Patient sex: M
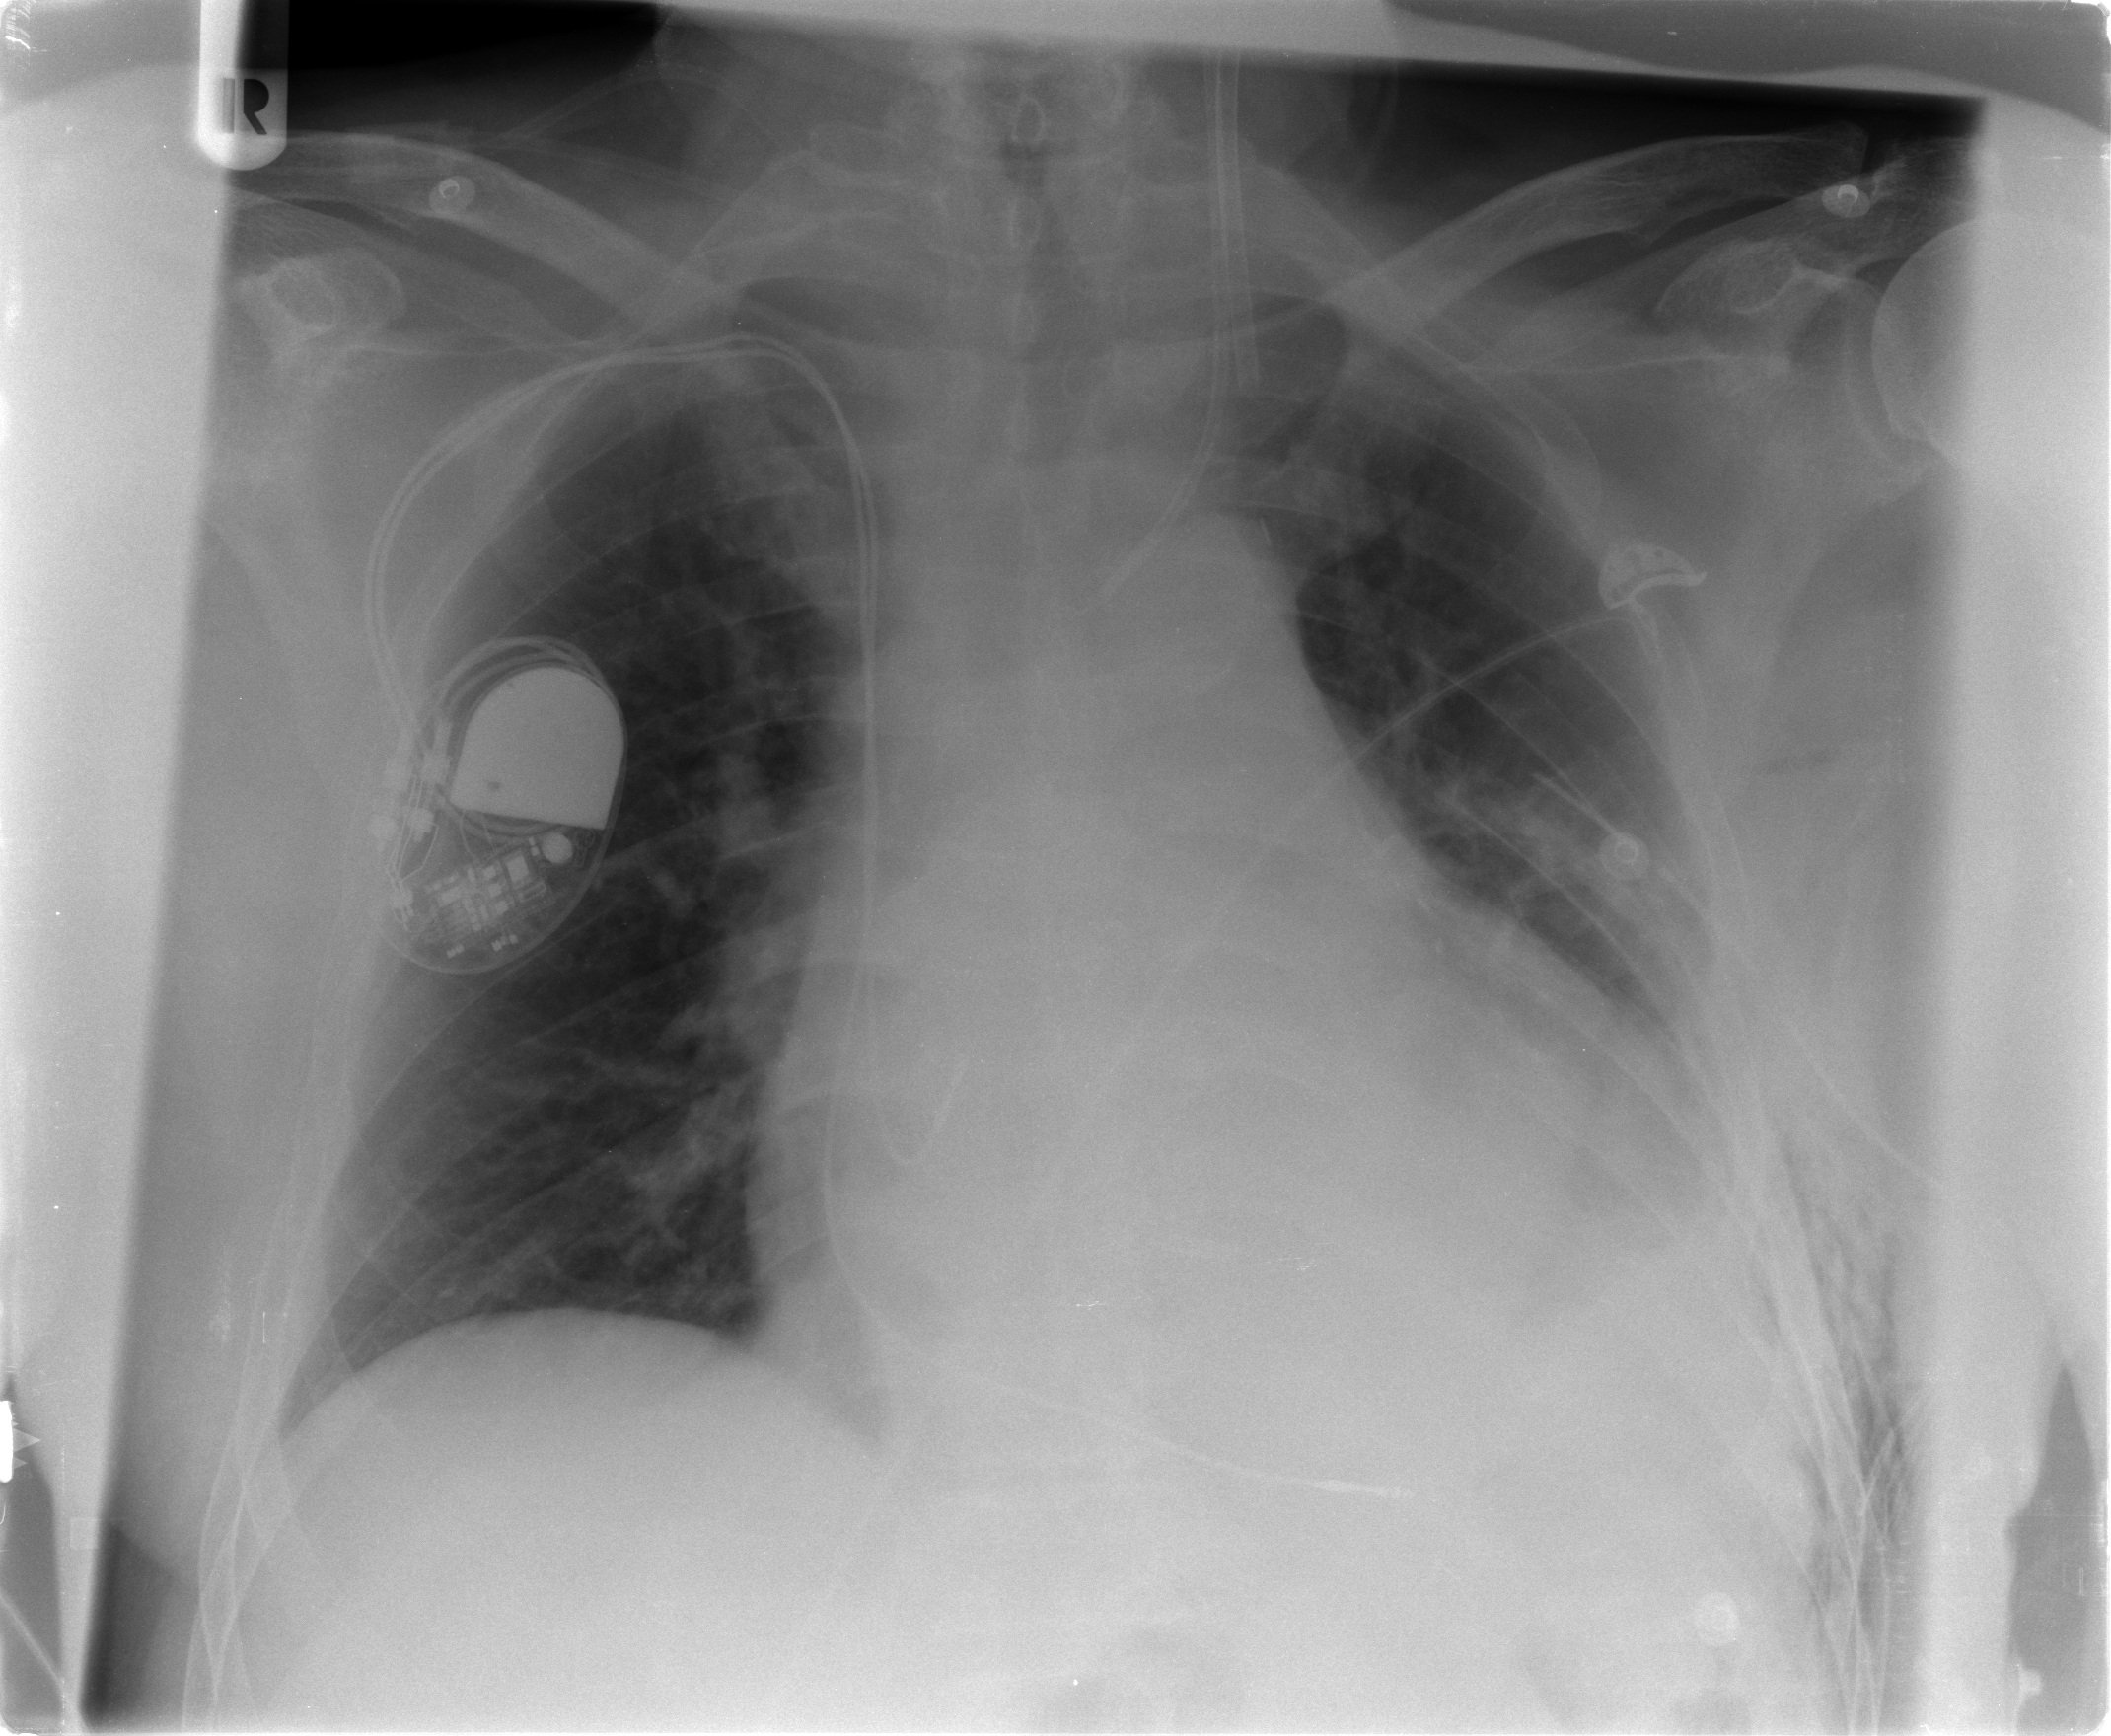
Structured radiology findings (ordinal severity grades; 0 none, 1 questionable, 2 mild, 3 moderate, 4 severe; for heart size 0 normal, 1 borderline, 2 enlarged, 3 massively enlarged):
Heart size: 2
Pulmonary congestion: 1
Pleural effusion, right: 0
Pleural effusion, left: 2
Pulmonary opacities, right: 0
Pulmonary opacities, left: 1
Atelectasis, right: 0
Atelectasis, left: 2